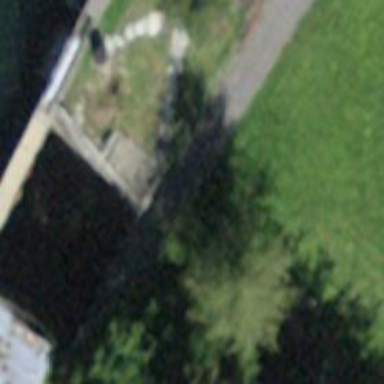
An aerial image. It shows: Retaining wall.